Question: Wordpress generates an awful lot of sql queries.
We used 'WP Fastest Cache' which creates static html pages from your platform and caches them. Howevr for logged in users, the static pages wont work.
Here is what I am seeing. 122 queries, 7.8s spent in db time! Moreover as you can see all the queries are pretty fast (~0.05s). Hence caching the queries is not going to help

I am using bluehost to deploy and mysql db.
Whats the best way to optimize this. Is there a way to run all queries in parallel on mysql or some other elegant solution?
I am thinking of building this on heroku using rails, but we dont have enough time currently so we have to figure out a way to optimize the db.
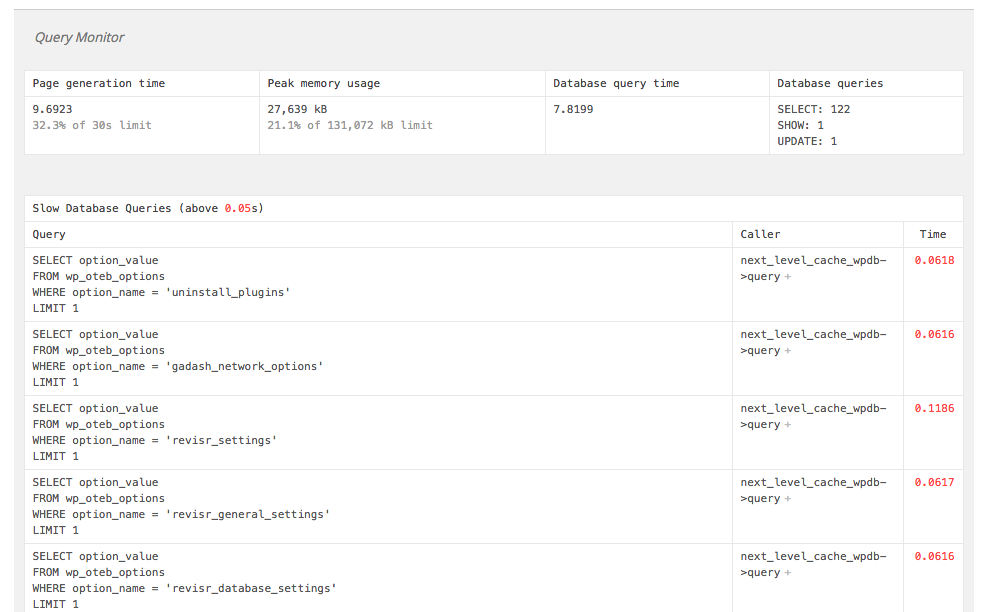
Answer: > Moreover as you can see all the queries are pretty fast
Those queries aren't so fast. '0.1s' for a simple lookup on the options table is very slow.
All of the queries in the image you posted are on the options table. I'm not sure if most of your queries are option queries or not, but if you want to reduce the total number of option queries, you can use the 'autoload' parameter on <URL>. From the documentation:
>
(string) (optional) Should this option be automatically loaded by the function <URL>? Valid values: yes or no.
If you autoload your options they will all be fetched in a single query. This will reduce the total number of queries, but as a mentioned before, your queries shouldn't be taking that long to begin with.
For existing options, you will have to delete them first and then re-add them using the 'autoload' parameter:
'''
$val = get_option('some_option');
delete_option('some_option');
update_option('some_option', $val, true);
'''
By default, when you create options they are set to autoload so it is a bit odd that you have so many options that aren't autoloading.